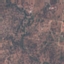
Land use / land cover class: HerbaceousVegetation